Question: I have a vertical gridsplitter, but I get an horizontal one instead.
here is my XAML
'''
<GroupBox Header="Phase Management">
<Grid>
<Grid.ColumnDefinitions>
<ColumnDefinition Width="*"/>
<ColumnDefinition Width="5"/>
<ColumnDefinition Width="*"/>
</Grid.ColumnDefinitions>
<Grid.RowDefinitions>
<RowDefinition Height="Auto"/>
<RowDefinition Height="70*"/>
<RowDefinition Height="30*"/>
</Grid.RowDefinitions>
<Button>Test column 0</Button>
<GridSplitter Grid.Column="1" Width="5" HorizontalAlignment="Stretch" Background="#FFFFFF" ResizeBehavior="PreviousAndNext"/>
<Button Grid.Column="2">Test column 2</Button>
</Grid>
</GroupBox>
'''

in the grid I have a stack panel, a data grid and some text boxes.
Any idea of why I'm having the wrong behavior?
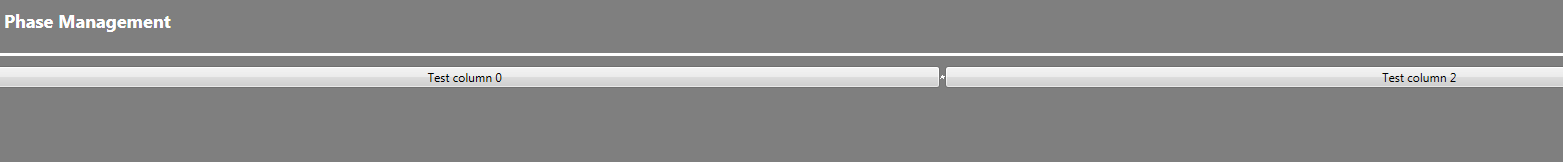
Answer: Try to add additional properties like
'''
<GridSplitter Grid.Column="1"
ResizeDirection="Columns"
ResizeBehavior="PreviousAndNext"
HorizontalAlignment="Stretch"/>
'''
for the direction (in your case "Columns") and for the behavior (in the example for resizing in both directions, left and right).